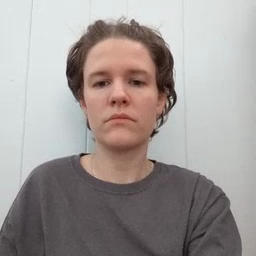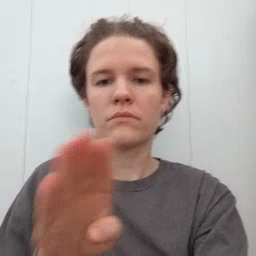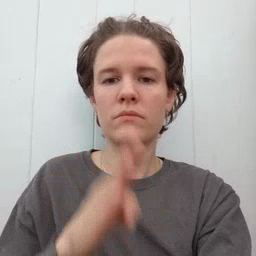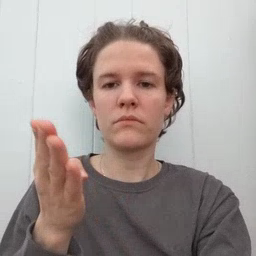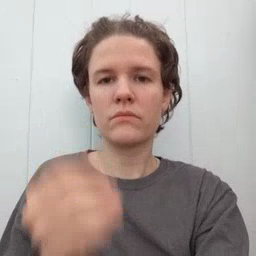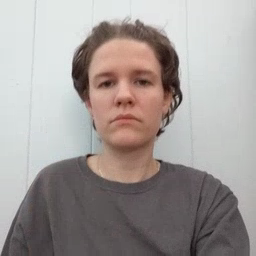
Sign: open